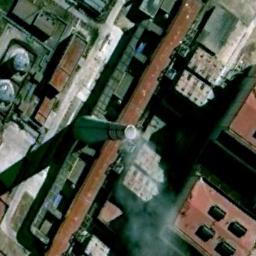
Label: thermal_power_station